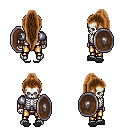
a pixel art fantasy rpg character, male body template, skeleton, steel arm armor, gold greaves, brown extra-long topknot hairstyle, cloth bracers, gray slippers, shield, four views (front, back, left, right), 2x2 character sprite sheet, small pixel art, hard edges, no anti-aliasing